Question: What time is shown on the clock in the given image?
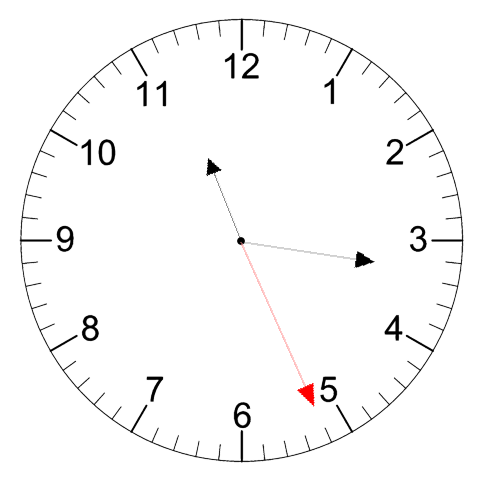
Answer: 11:16:26